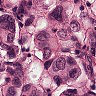
Metastatic tissue present: yes